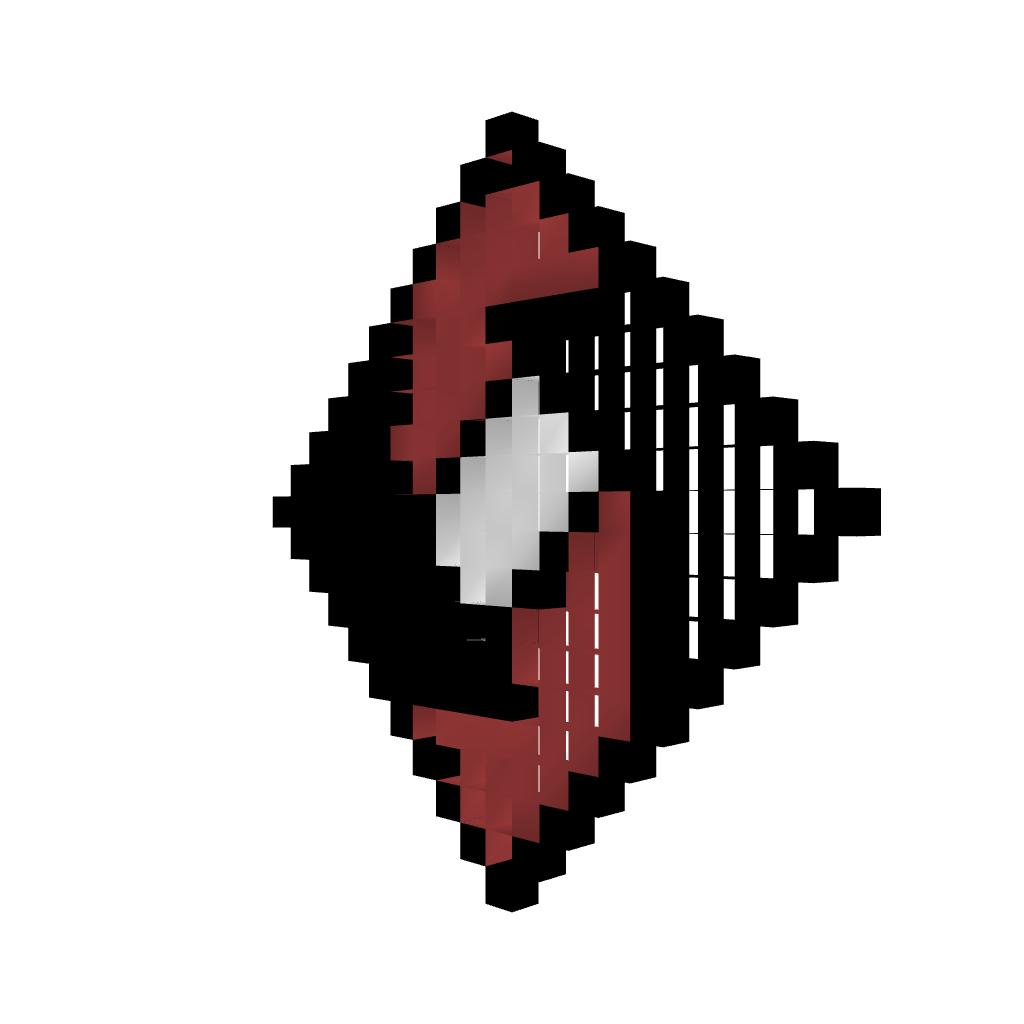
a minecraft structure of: SirAaronII's Logo bad low quality